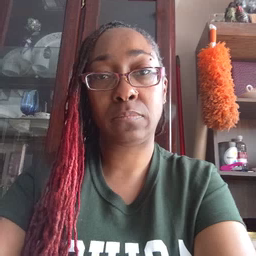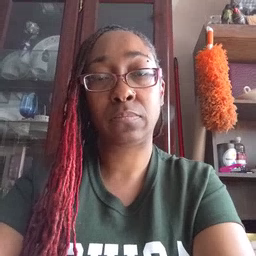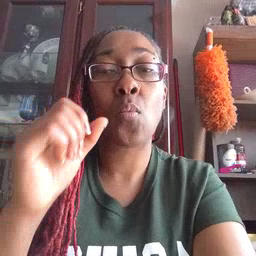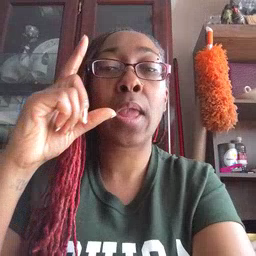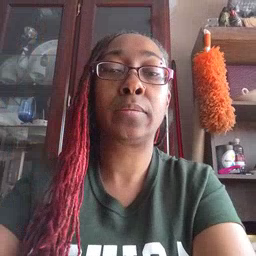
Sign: wake